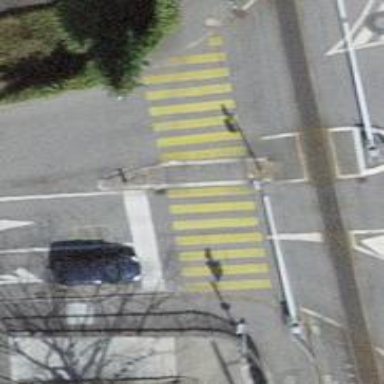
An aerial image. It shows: Road with traffic signals.